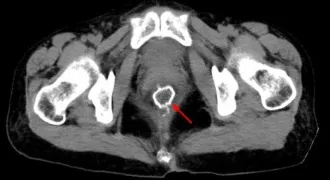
The latest imaging data. (A, B) CT showed no metastatic disease or local progression, and the anastomosis healed well (white arrow).
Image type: radiology (ct)